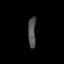
Tissue: skin
Cell type: Others
Senescence score: 0.8063
Nuclear area (px): 230
Mean DAPI intensity: 82.417